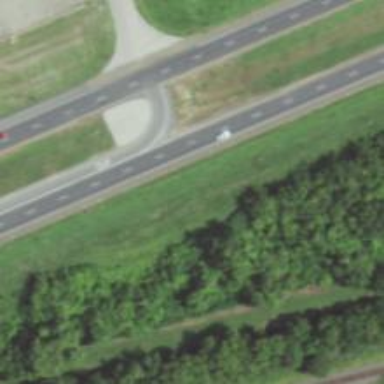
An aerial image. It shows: Trunk link highway.